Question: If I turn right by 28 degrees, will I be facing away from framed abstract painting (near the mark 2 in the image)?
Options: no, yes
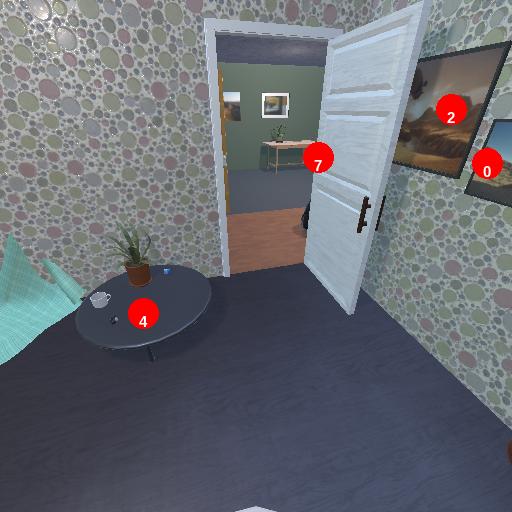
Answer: no